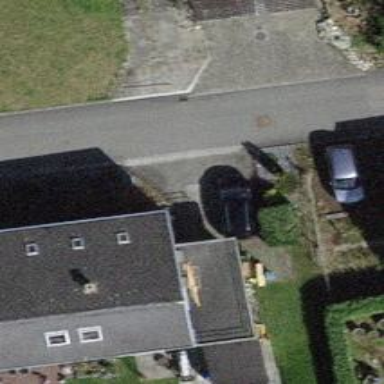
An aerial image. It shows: Building with tiled roof.